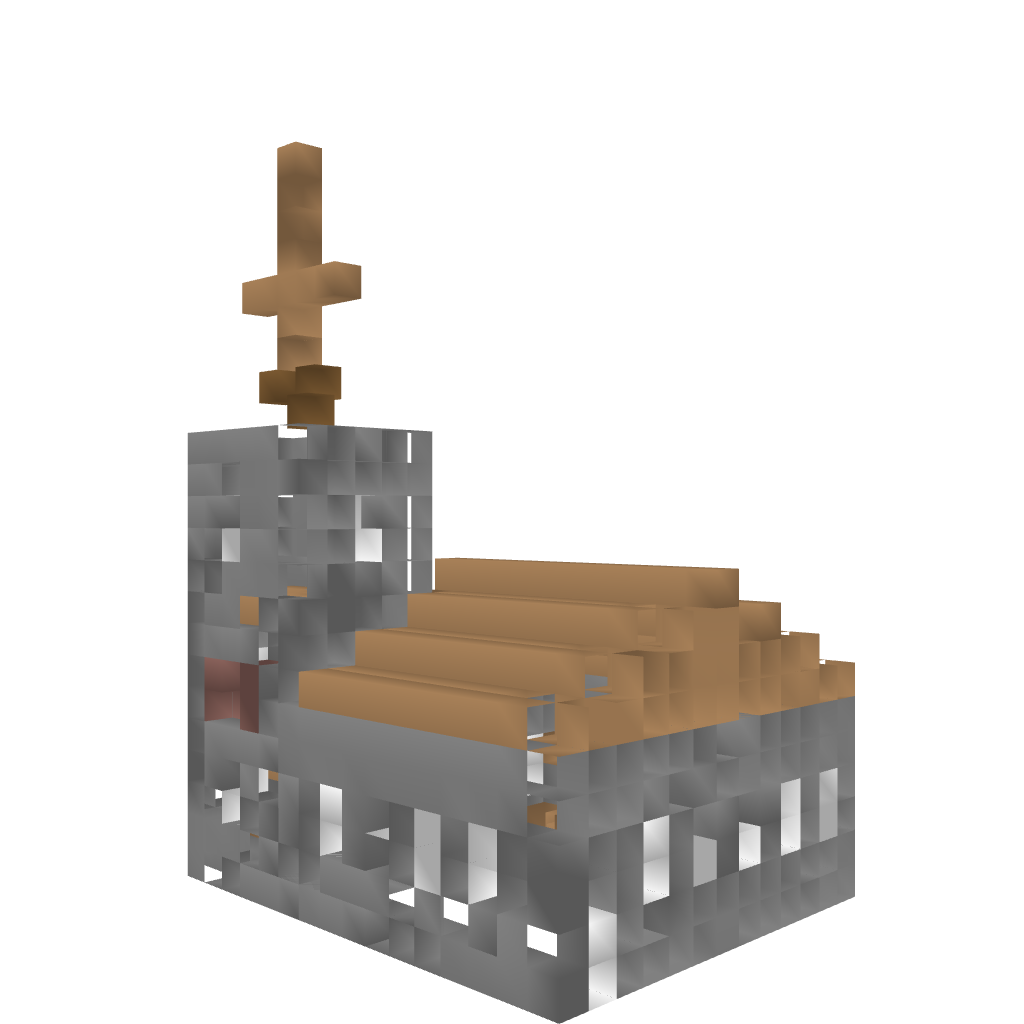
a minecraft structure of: minecraft vanilla Church plus high quality